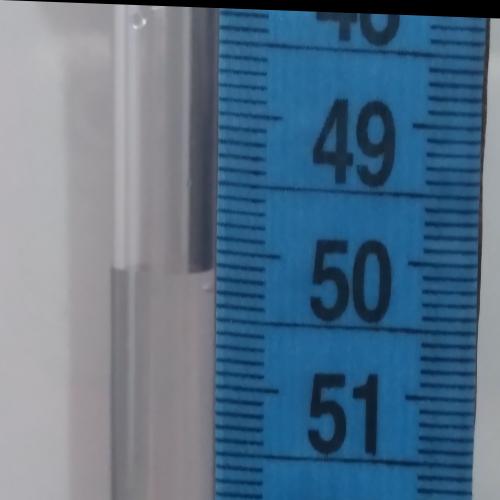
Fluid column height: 50.1 cm